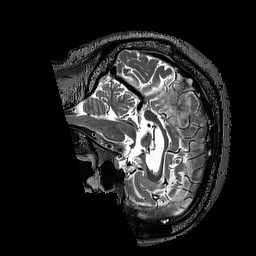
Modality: T2w
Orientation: sagittal
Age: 46
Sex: male
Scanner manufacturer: siemens
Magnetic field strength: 3 T
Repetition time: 3.2 s
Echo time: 0.567 s